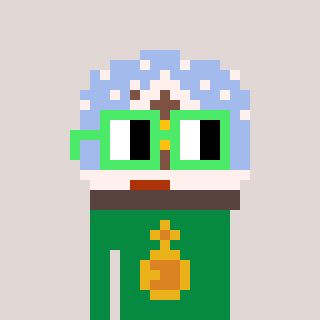
a pixel art character with square light green glasses, a snow globe-shaped head and a green-colored body on a warm background